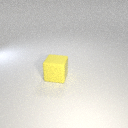
large yellow rubber cube